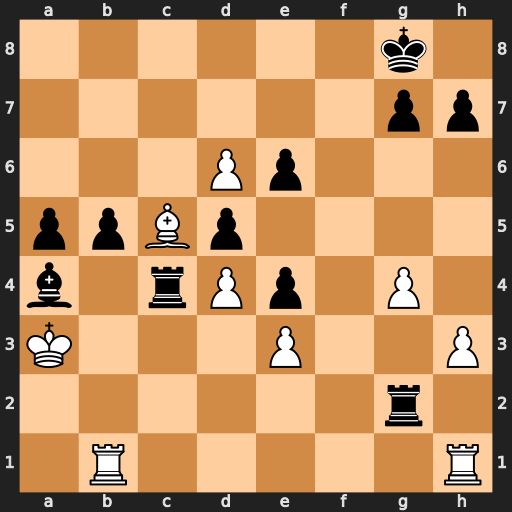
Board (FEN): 6k1/6pp/3Pp3/ppBp4/b1rPp1P1/K3P2P/6r1/1R5R
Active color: w
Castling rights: -
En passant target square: -
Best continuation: Rhc1 Bc2 Rxc2 Rcxc2 d7